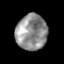
Tissue: prostate
Cell type: T cells
Senescence score: 0.2985
Nuclear area (px): 1091
Mean DAPI intensity: 143.457